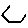
Label: hexagon